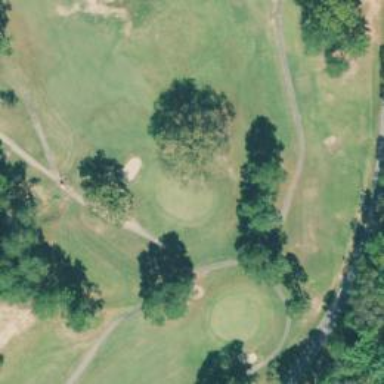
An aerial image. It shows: Service road designated as golf cart path.